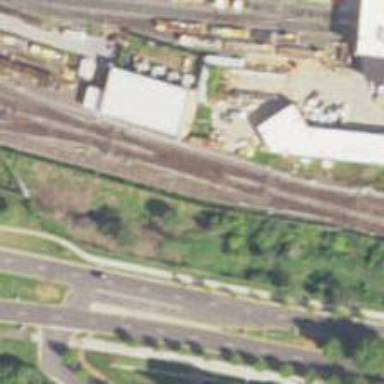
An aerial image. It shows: Yard area with electrified rail tracks.